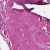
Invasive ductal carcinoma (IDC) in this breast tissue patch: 0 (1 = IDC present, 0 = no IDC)